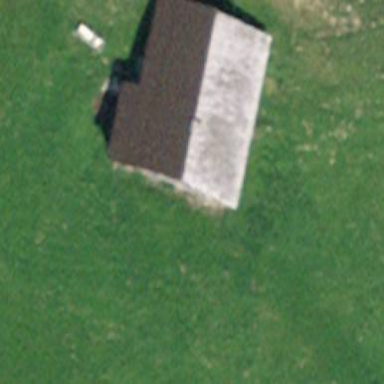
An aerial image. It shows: Cabin is depicted in the image.